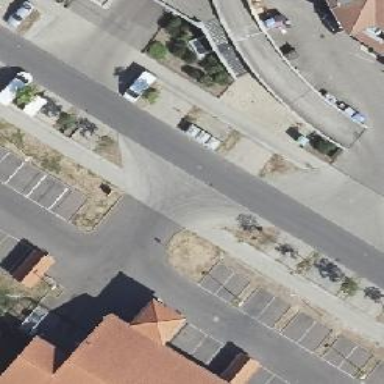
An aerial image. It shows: Sidewalk along the footway.